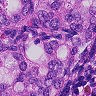
Metastatic tissue present: yes